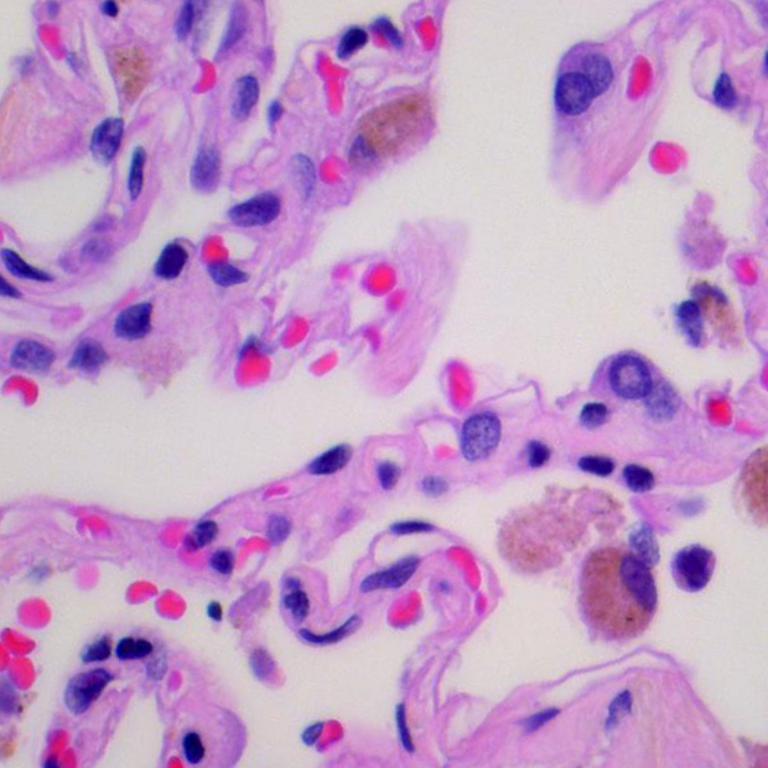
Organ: lung
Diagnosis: benign